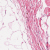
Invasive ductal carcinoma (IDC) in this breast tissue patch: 0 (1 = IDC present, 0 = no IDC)